Aerial crown-view tile of a tropical tree (Barro Colorado Island, Panama), acquired 20250818:
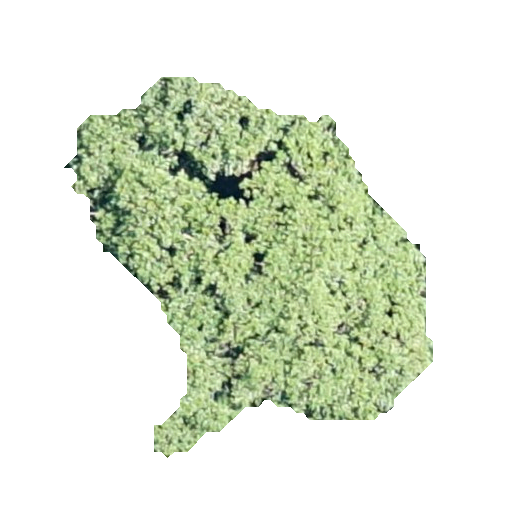
Species: Hieronyma alchorneoides
GBIF accepted scientific name: Hieronyma alchorneoides
Crown area: 121.384 m²